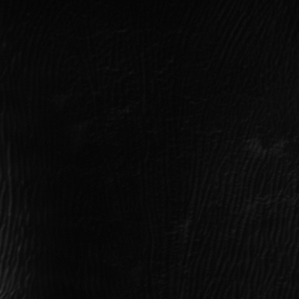
Label: frost